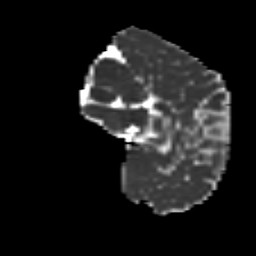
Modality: MD
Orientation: sagittal
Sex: male
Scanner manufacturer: siemens
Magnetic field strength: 3 T
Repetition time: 5 s
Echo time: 0.071 s